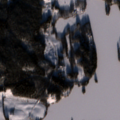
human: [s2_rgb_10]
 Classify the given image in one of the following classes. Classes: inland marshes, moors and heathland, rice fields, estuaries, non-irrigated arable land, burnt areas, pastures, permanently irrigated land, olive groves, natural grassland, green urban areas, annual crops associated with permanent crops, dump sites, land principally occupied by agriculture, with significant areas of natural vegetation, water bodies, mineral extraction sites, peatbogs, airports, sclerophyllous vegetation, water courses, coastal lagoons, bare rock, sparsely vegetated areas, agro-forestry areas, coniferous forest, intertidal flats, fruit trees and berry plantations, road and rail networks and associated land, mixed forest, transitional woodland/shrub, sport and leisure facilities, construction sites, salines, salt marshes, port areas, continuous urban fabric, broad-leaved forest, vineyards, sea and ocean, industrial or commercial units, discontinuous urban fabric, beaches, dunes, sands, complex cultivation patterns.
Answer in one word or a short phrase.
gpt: land principally occupied by agriculture, with significant areas of natural vegetation, coniferous forest, mixed forest, water bodies